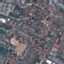
Land use / land cover: Residential